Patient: sex M, age 65
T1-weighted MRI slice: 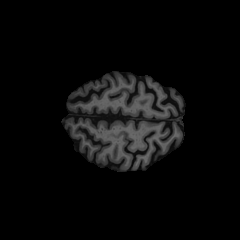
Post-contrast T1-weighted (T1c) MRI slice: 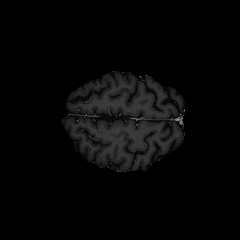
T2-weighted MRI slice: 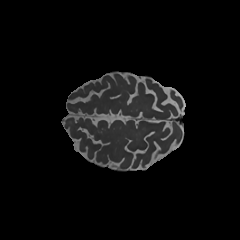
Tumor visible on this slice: no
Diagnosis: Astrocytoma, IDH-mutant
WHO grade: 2